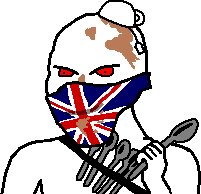
Label: 5_Oomer